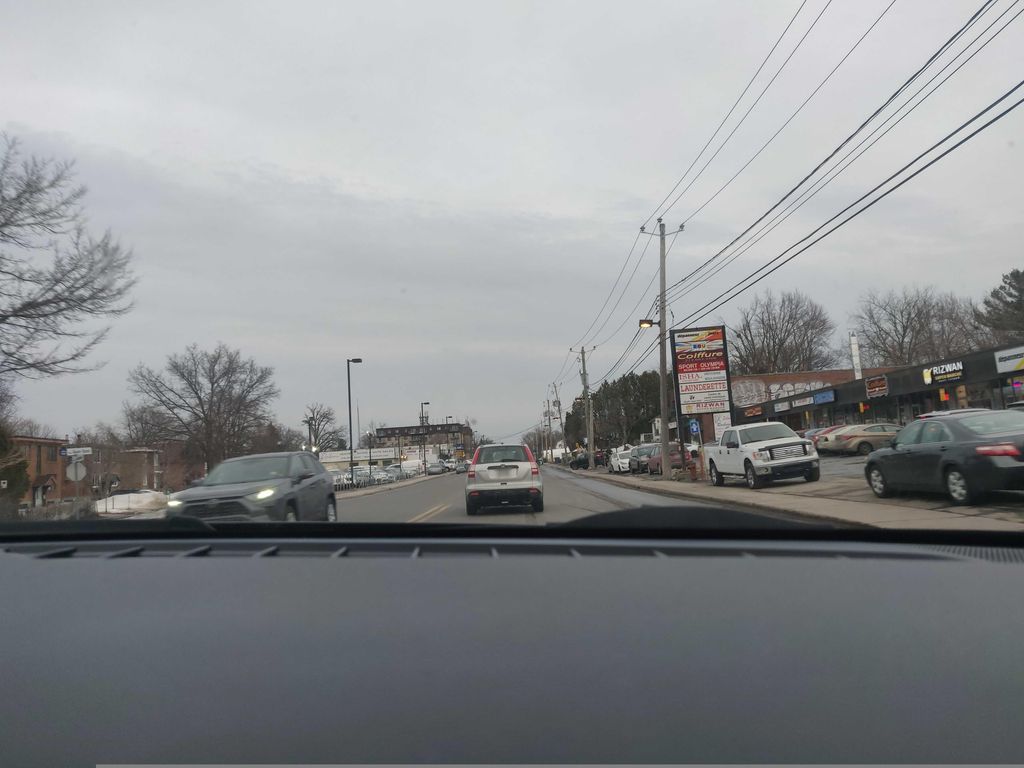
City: montreal